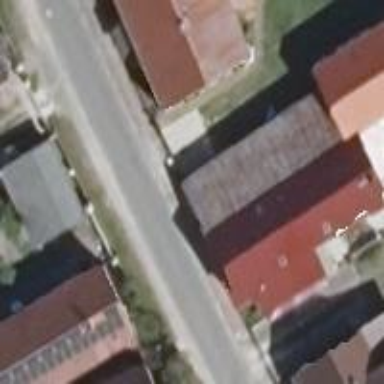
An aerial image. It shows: Building with flat roof colored in maroon.